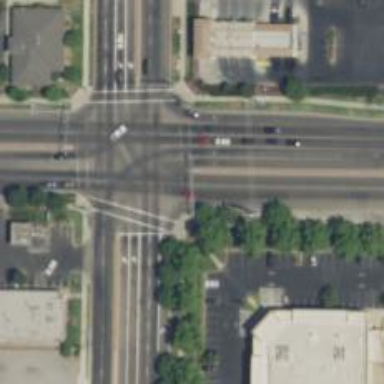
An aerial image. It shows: Crossing with marked lines on the road.